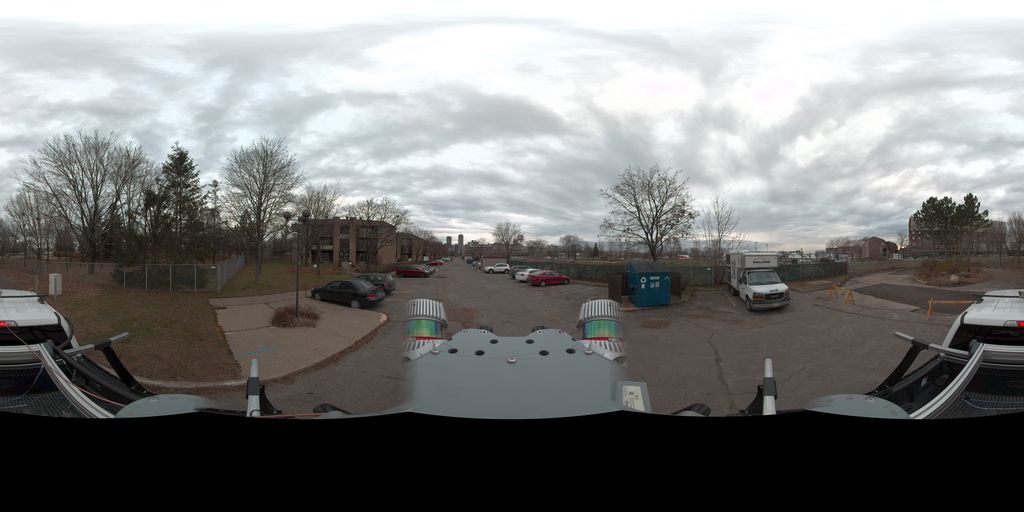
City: quebec_city